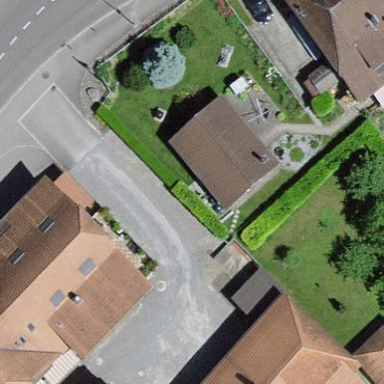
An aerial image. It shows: Shed.